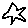
Label: star